Question: I need to convert a string to a date so I can do a compare with what is in my column. My statement is this:
'''
Decode(IsNew, FALSE,
IIF (v_save_view_row_obsolete_day <>
TO_DATE('9999-12-31 00:00:00 AM','YYYY-MON-DD HH24:MI:SS'),
'9999-12-31 00:00:00', v_save_view_row_obsolete_day))
'''
When I validate I get this error:

Any ideas how to fix this?
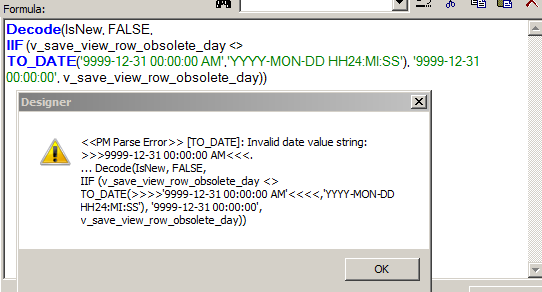
Answer: You specified 24-hour format, so you don't need the 'AM' meridian indicator in the converted date.
Alternatively, you could add 'AM' to the format parameter of 'TO_DATE'.